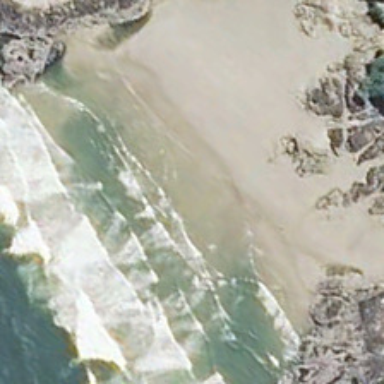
An ocean with white waves is near a beach with many rock mounds .